Question: I face a challenge to match the input in the following format:
- -
The regular expression should match the given key=value part of the sequence and should not break for long inputs (e.g. value is 10000 characters).
First I came to this solution:
'''
/(\w+)=(\d+|"(?:""|[^"])+"(?!"))
'''
and it performs not bad, however it fails in Java6 with StackOverflowError for long inputs (cashes <URL>. I tried to improve it a bit to run faster:
'''
/(\w+)=(\d+|"(?:""|[^"]+)+"(?!"))
'''
but then if input is not matching, it enters endless loop in backtracking trying to match it.
Then I came to this regex:
'''
/(\w+)=(\d+|".+?(?<!")(?:"")*"(?!"))
'''
which is performing slower, but it seems to solve the task.
Can anyone suggest a better / faster regex?
Sample input:
'''
/mol_type="protein" /transl_table=11 /note="[CDS] (""multi
line)" nn /organism="""Some"" Sequence" nn /organism="Some ""Sequence"""
/translation="MHPSSSRIPHIAVVGVSAIFPGSLDAHGFWRDILSGTDLITDVPSTHWLVE
DYYDPDPSAPDKTYAKRGAFLKDVPFDPLEWGVPPSIVPATDTTQLLALIVAKRVLEDAAQGQFE
SMSRERMSVILGVTSAQELLASMVSRIQRPVWAKALRDLGYPEDEVKRACDKIAGNYVPWQESSF
PGLLGNVVAGRIANRLDLGGTNCVTDAACASSLSAMSMAINELALGQSDLVIAGGCDTMNDAFMY
MCFSKTPALSKSGDCRPFSDKADGTLLGEGIAMVALKRLDDAERDGDRVYAVIRGIGSSSDGRSK
SVYAPVPEGQAKALRRTYAAAGYGPETVELMEAHGTGTKAGDAAEFEGLRAMFDESGREDRQWCA
LGSVKSQIGHTKAAAGAAGLFKAIMALHHKVLPPTIKVDKPNPKLDIEKTAFYLNTQARPWIRPG
DHPRRASVSSFGFGGSNFHVALEEYTGPAPKAWRVRALPAELFLLSADTPAALADRARALAKEAE
VPEILRFLARESVLSFDASRPARLGLCATDEADLRKKLEQVAAHLEARPEQALSAPLVHCASGEA
PGRVAFLFPGQGSQYVGMGADALMTFDPARAAWDAAAGVAIADAPLHEVVFPRPVFSDEDRAAQE
ARLRETRWAQPAIGATSLAHLALLAALGVRAEAFAGHSFGEITALHAAGALSAADLLRVARRRGE
LRTLGQVVDHLRASLPAAGPAASASPAAAASVPKASTAAVPAVASVAAPGAAEVERVVMAVVAET
TGYPAEMLGLQMELESDLGIDSIKRVEILSAVRDRTPGLSEVDASALAQLRTLGQVVDHLRASLP
AASAGPAVAAPAAKAPAVAAPTGVSGATPGAAEVERVVMAVVAETTGYPAEMLGLQMELESDLGI
DSIKRVEILSAVRDRTPGLAEVDASALAQLRTLGQVVDHLRASLGPAAVTAGAAPAEPAEEPAST
PLGRWTLVEEPAPAAGLAMPGLFDAGTLVITGHDAIGPALVAALAARGIAAEYAPAVPRGARGAV
FLGGLRELATADAALAVHREAFLAAQAIAAKPALFVTVQDTGGDFGLAGSDRAWVGGLPGLVKTA
ALEWPEASCRAIDLERAGRSDGELAEAIASELLSGGVELEIGLRADGRRTTPRSVRQDAQPGPLP
LGPSDVVVASGGARGVTAATLIALARASHARFALLGRTALEDEPAACRGADGEAALKAALVKAAT
SAGQRVTPAEIGRSVAKILANREVRATLDAIRAAGGEALYVPVDVNDARAVAAALDGVRGALGPV
TAIVHGAGVLADKLVAEKTVEQFERVFSTKVDGLRALLGATAGDPLKAIVLFSSIAARGGNKGQC
DYAMANEVLNKVAAAEAARRPGCRVKSLGWGPWQGGMVNAALEAHFAQLGVPLIPLAAGAKMLLD
ELCDASGDRGARGQGGAPPGAVELVLGAEPKALAAQGHGGRVALAVRADRATHPYLGDHAINGVP
VVPVVIALEWFARAARACRPDLVVTELRDVRVLRGIKLAAYESGGEVFRVDCREVSNGHGAVLAA
ELRGPQGALHYAATIQMQQPEGRVAPKGPAAPELGPWPAGGELYDGRTLFHGRDFQVIRRLDGVS
RDGIAGTVVGLREAGWVAQPWKTDPAALDGGLQLATLWTQHVLGGAALPMSVGALHTFAEGPSDG
PLRAVVRGQIVARDRTKADIAFVDDRGSLVAELRDVQYVLRPDTARGQA"
/note="primer of Streptococcus pneumoniae
'''
Expected output (from <URL>:

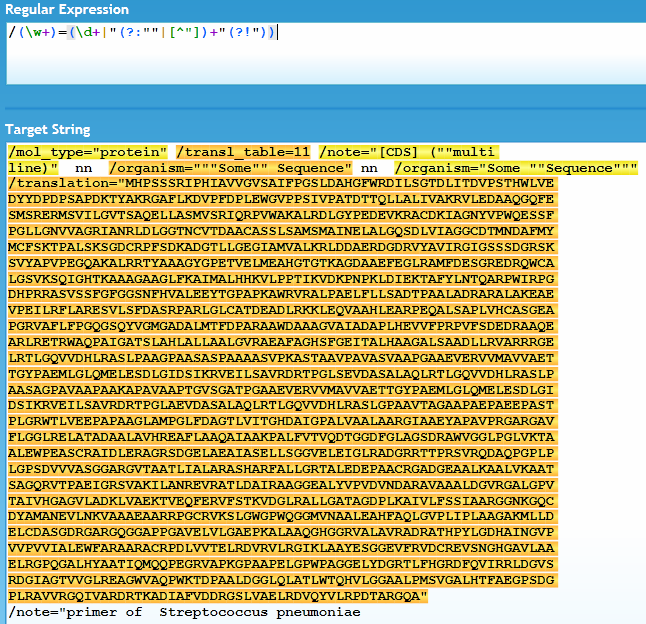
Answer: In order to fail in a reasonable time you need, indeed, to avoid catastrophic backtracking. This can be done using atomic grouping '(?>...)':
'''
/(\w+)=(\d+|"(?>(?>""|[^"]+)+)"(?!"))
# (?>(?>""|[^"]+)+)
(?> # throw away the states created by (...)+
(?> # throw away the states created by [^"]+
""|[^"]+
)+
)
'''
Your issue when using '(?:""|[^"]+)+' on a string that will never match, is linked to the fact that each time you match a new '[^"]' character the regex engine can choose to use the inner or outer '+' quantifier.
This leads to a lot of possibilities for backtracking, and before returning a failure the engine has to try them all.
We know that if we haven't found a match by the time the engine reaches the end, we never will: all we need to do is throw away the backtracking positions to avoid the issue, and that's what atomic grouping is for.
See a <URL>